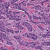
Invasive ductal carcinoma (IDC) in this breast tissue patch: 1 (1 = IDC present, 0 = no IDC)